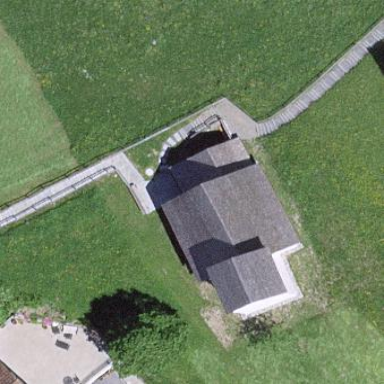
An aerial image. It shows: Chapel that serves as place of worship.